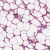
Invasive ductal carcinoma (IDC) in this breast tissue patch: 0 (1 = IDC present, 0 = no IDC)